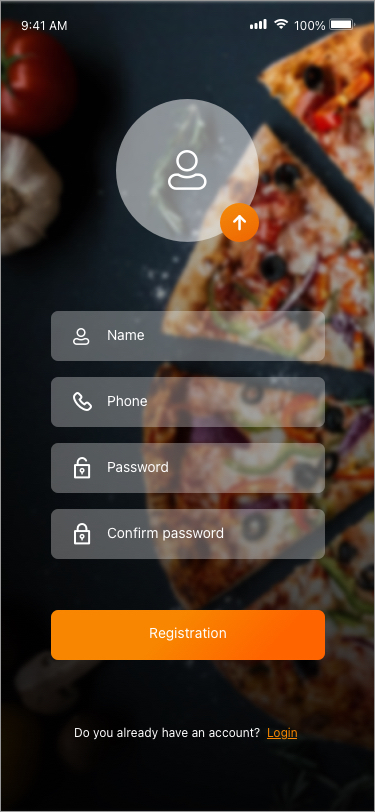
Text in this UI design:
100%
9:41 AM
Name
Phone
Password
Confirm password
Registration
Do you already have an account?  Login